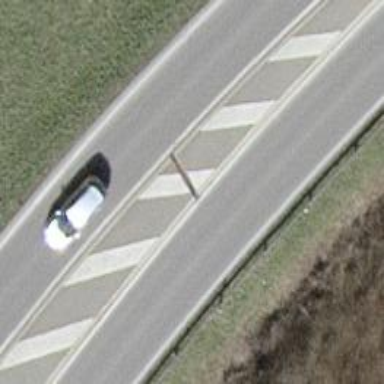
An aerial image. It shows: Asphalt trunk highway designated as motorroad.